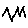
Label: zigzag